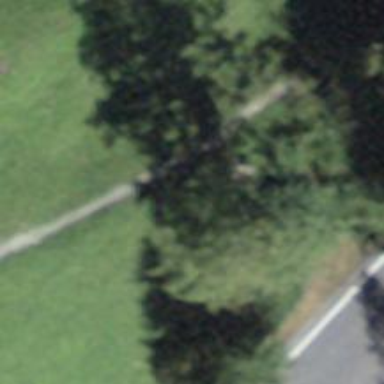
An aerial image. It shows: Bench for seating.